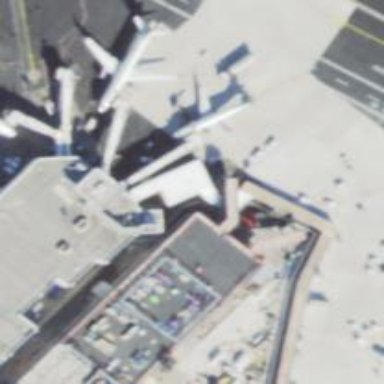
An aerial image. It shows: Airport gate.